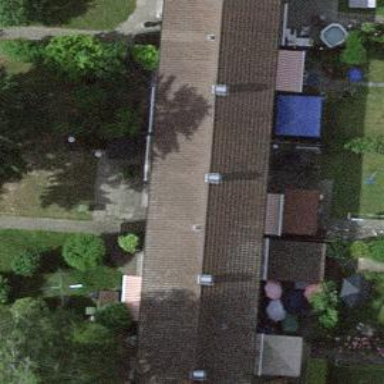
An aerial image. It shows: Gabled roofed apartment building with grey roof.